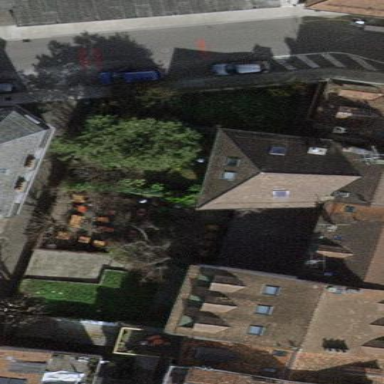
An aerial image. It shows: Garden that is leisure land.